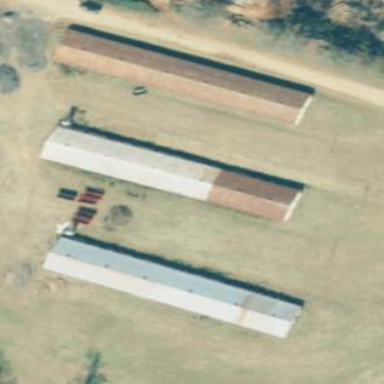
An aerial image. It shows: Poultry farmyard is depicted in the image.